Question: I have an recyclerview adapter whose attribute called timeLeft which means it can count down the time from set time with time now in every single recyclerview item. I want it updated in real time but don't know how. Please help me

Data file
'''
@Parcelize
@Entity(tableName = "task_table")
data class Task(
//id is the PrimaryKey which is auto generated by Android Room Database
@PrimaryKey(autoGenerate = true)
val id: Int,
val date: String,
val content: String,
var timeLeft: String,
var isDone : Boolean
):Parcelable
'''
Dao File
'''
@Dao
interface TaskDao {
// means it will be just ignore if there is a new exactly same task then we're gonna just ignore it
@Insert(onConflict = OnConflictStrategy.IGNORE)
suspend fun addTask(task :Task)
@Delete
suspend fun deleteTask(task : Task)
@Update
suspend fun updateTask(task : Task)
@Query("SELECT * FROM task_table order by timeLeft ASC")
fun readAllData(): LiveData<MutableList<Task>>
}
'''
Repository File
'''
class TaskRepository (private val taskDao : TaskDao){
val readAllData : LiveData<MutableList<Task>> = taskDao.readAllData()
suspend fun addTask(task : Task){
taskDao.addTask(task)
}
suspend fun deleteTask(task : Task)
{
taskDao.deleteTask(task)
}
suspend fun updateTask(task:Task)
{
taskDao.updateTask(task)
}
}
'''
View Model File
'''
class TaskViewModel(application: Application) : AndroidViewModel(application) {
val readAllData: LiveData<MutableList<Task>>
private val repository: TaskRepository
init {
val taskDao = TaskDatabase.getDatabase(application).taskDao()
repository = TaskRepository(taskDao)
readAllData = repository.readAllData
}
fun addTask(task: Task) {
viewModelScope.launch(Dispatchers.IO) {
repository.addTask(task)
}
}
fun updateTask(task: Task) {
viewModelScope.launch(Dispatchers.IO) {
repository.updateTask(task)
}
}
fun deleteTask(task: Task) {
viewModelScope.launch(Dispatchers.IO) {
repository.deleteTask(task)
}
}
}
'''
Recycler View Adapter File
'''
package com.example.superbtodo.fragments.list
import android.annotation.SuppressLint
import android.graphics.Paint
import android.text.style.StrikethroughSpan
import android.view.LayoutInflater
import android.view.View
import android.view.ViewGroup
import android.widget.*
import androidx.lifecycle.Observer
import androidx.lifecycle.ViewModelProvider
import androidx.navigation.findNavController
import androidx.recyclerview.widget.RecyclerView
import com.example.superbtodo.R
import com.example.superbtodo.data.Task
import com.example.superbtodo.viewmodel.TaskViewModel
class ListAdapter() : RecyclerView.Adapter<ListAdapter.ViewHolder>() {
private var tasks = mutableListOf<Task>()
inner class ViewHolder(itemView: View) : RecyclerView.ViewHolder(itemView) {
val contentTextView = itemView.findViewById(R.id.contentTxt) as TextView
val timeTextView = itemView.findViewById(R.id.timeTxt) as TextView
val timeLeftTextView = itemView.findViewById(R.id.timeLeftTxt) as TextView
var isDoneCheckBox = itemView.findViewById(R.id.checkBtn) as RadioButton
val taskLayout = itemView.findViewById(R.id.taskLayout) as RelativeLayout
}
override fun onCreateViewHolder(parent: ViewGroup, viewType: Int): ViewHolder {
val itemView =
LayoutInflater.from(parent.context).inflate(R.layout.task_layout, parent, false)
return ViewHolder(itemView)
}
@SuppressLint("ResourceAsColor")
override fun onBindViewHolder(holder: ViewHolder, position: Int) {
val currentItem = tasks[position]
holder.contentTextView.text = currentItem.content
holder.timeTextView.text = currentItem.date
holder.timeLeftTextView.text = currentItem.timeLeft
holder.isDoneCheckBox.isChecked = currentItem.isDone
holder.taskLayout.setOnClickListener {
val action =
ListFragmentDirections.actionListFragmentToUpdateTaskDialogFragment(currentItem)
holder.itemView.findNavController().navigate(action)
}
if (holder.isDoneCheckBox.isChecked) {
holder.timeLeftTextView.visibility = View.GONE
holder.contentTextView.apply {
paintFlags = paintFlags or Paint.STRIKE_THRU_TEXT_FLAG
setTextColor(R.color.gone)
}
holder.timeTextView.apply {
paintFlags = paintFlags or Paint.STRIKE_THRU_TEXT_FLAG
setTextColor(R.color.gone)
}
} else {
holder.timeLeftTextView.visibility = View.VISIBLE
holder.contentTextView.apply {
paintFlags = 0
setTextColor(R.color.black)
}
holder.timeTextView.apply {
paintFlags = 0
setTextColor(R.color.black)
}
}
}
override fun getItemCount(): Int {
return tasks.size
}
@SuppressLint("NotifyDataSetChanged")
fun setData(task: MutableList<Task>) {
this.tasks = task as MutableList<Task>
notifyDataSetChanged()
}
enter code here
fun getTaskAt(position: Int): Task {
return tasks[position]
}
}
'''
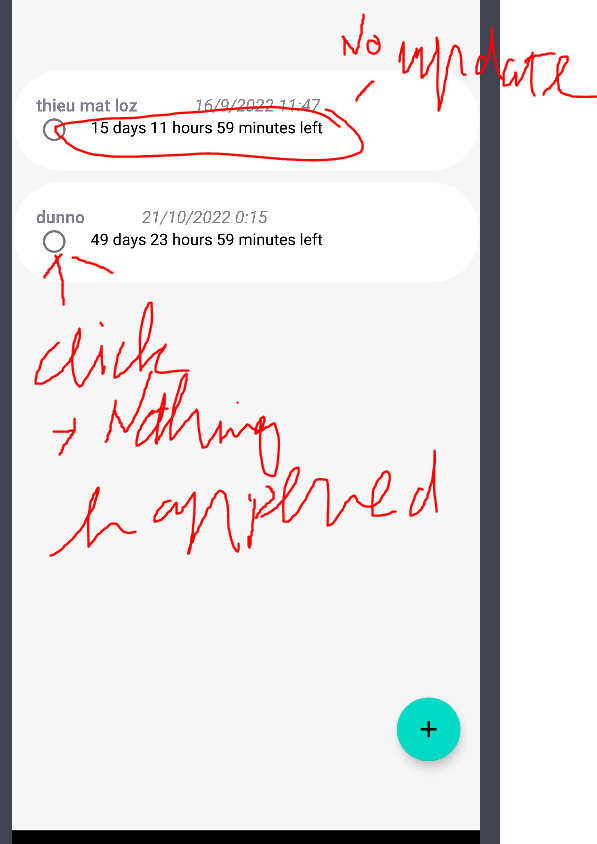
Answer: get live data from database in Repository and return to view model
'''
fun getLiveDataOfTask():MutableLiveData<MutableList<Task>> {
return TaskDatabase.getDatabase(application).taskDao().readAllData()
}
'''
'''
fun getAllDataTask() = repository.readAllData
'''
'''
viewModel?.getAllDataTask()?.observe(this) {
//new Data come hear every time when data was change
changeAdapterData()
}
'''
'''
fun updateList(list: MutableList<Task>) {
this.list = list
notifyDataSetChanged()
}
'''
'''
//global variable
private var handler: android.os.Handler? = null
var hourly = SimpleDateFormat("ss") // add your time formate
// in onBindViewHolder
handler = Handler(Looper.getMainLooper())
var periodicUpdate: Runnable? = null
periodicUpdate = Runnable {
try {
holder.holderItemView.textView.text = hourly.format(System.currentTimeMillis())
periodicUpdate?.let { handler?.postDelayed(it, 1000) }
} catch (e: Exception) {
e.printStackTrace()
}
}
handler?.post(periodicUpdate)
'''